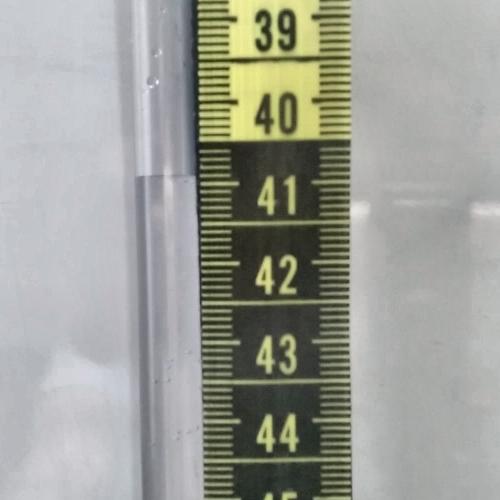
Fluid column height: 40.9 cm